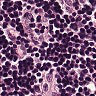
Metastatic tissue present: no